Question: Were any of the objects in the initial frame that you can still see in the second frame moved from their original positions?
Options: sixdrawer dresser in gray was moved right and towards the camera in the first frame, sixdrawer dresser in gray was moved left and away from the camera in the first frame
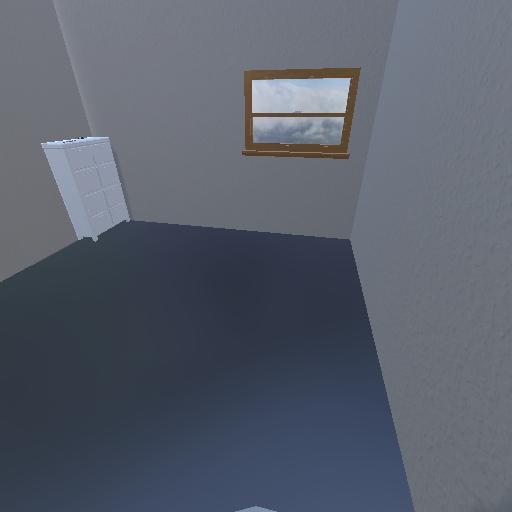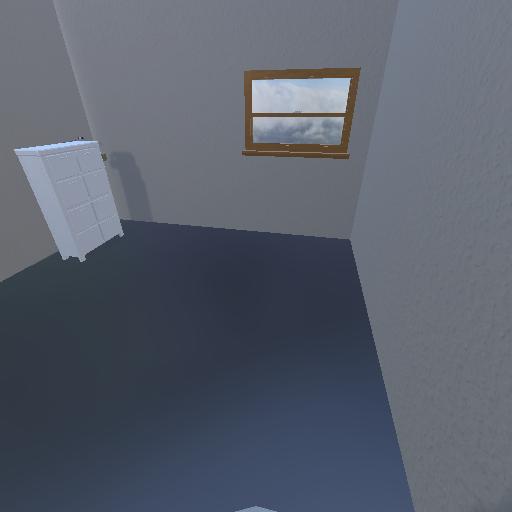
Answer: sixdrawer dresser in gray was moved right and towards the camera in the first frame